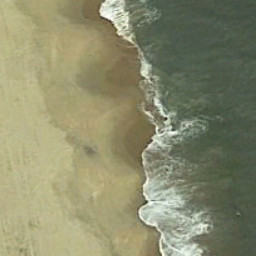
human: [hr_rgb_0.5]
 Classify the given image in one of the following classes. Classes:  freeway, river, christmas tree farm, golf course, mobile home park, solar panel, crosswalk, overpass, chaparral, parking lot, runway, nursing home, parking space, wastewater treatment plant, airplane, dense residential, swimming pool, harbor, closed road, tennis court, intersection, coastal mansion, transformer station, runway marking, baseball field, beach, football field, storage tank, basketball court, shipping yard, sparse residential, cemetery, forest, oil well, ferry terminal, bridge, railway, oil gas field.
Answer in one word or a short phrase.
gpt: beach